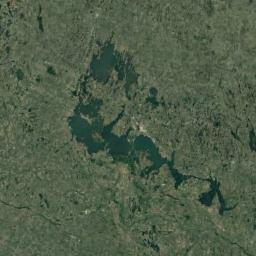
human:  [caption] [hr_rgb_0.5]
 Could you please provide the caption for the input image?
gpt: Some lakes of different sizes lie on a flat ground covered with vegetation and the water is deep green .

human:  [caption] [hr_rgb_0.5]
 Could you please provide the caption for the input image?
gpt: There are many lakes of different shapes and sizes .

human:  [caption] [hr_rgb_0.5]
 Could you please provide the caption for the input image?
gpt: There are trees near the lake in the picture .

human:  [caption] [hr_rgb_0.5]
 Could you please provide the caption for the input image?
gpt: A blue lake surrounded by forest .

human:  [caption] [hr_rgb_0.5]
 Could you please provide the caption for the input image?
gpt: There are green meadows around the lakes .